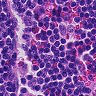
Metastatic tissue present: no